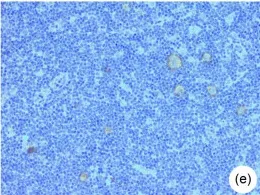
R-S cells showing weak CD30 immunoreactivity (100x).
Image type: pathology (immunostaining)